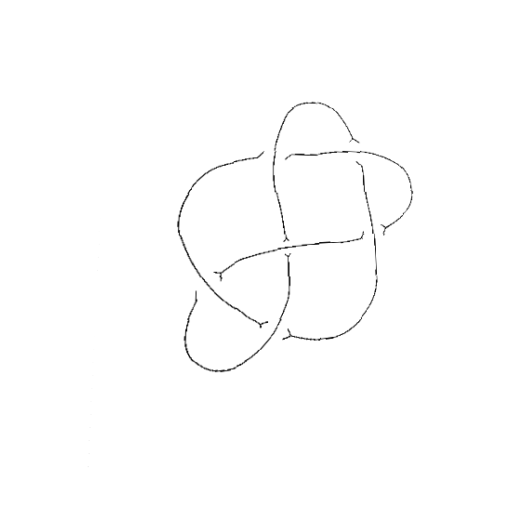
Crossing number: 6